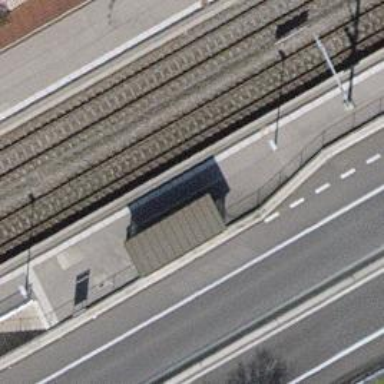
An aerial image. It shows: Railway halt.